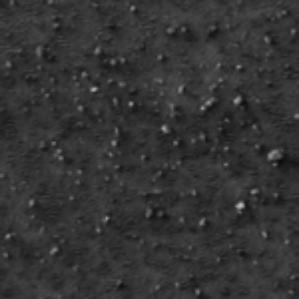
Label: frost